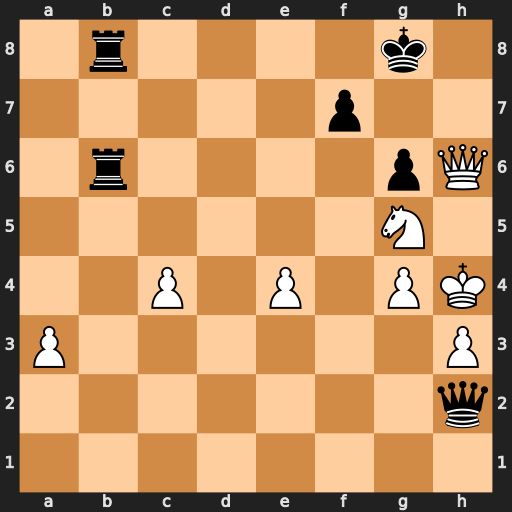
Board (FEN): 1r4k1/5p2/1r4pQ/6N1/2P1P1PK/P6P/7q/8
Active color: w
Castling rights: -
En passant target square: -
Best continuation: Qh7+ Kf8 Qxf7#